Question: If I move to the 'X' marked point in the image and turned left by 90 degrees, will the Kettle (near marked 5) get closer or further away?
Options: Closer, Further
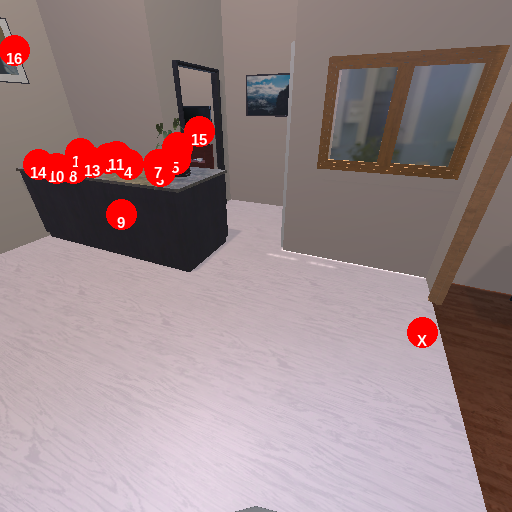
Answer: Closer